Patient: sex F, age 76
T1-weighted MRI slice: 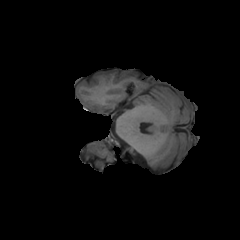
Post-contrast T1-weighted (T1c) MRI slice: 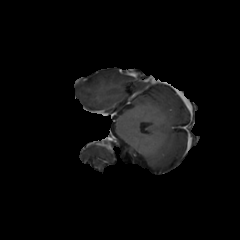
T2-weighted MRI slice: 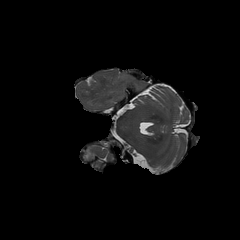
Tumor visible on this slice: no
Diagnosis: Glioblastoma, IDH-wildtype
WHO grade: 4